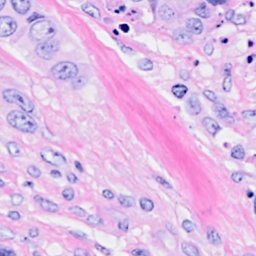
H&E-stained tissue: Breast